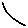
Label: fish